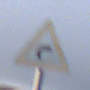
Verkehrszeichen: KurveRechts
Umgebung: Outdoor, Nature
Tageszeit: SunriseSunset
Wetter: Overcast
Licht: Natural
Jahreszeit: NotSpecified
Kontrast: LowContrast